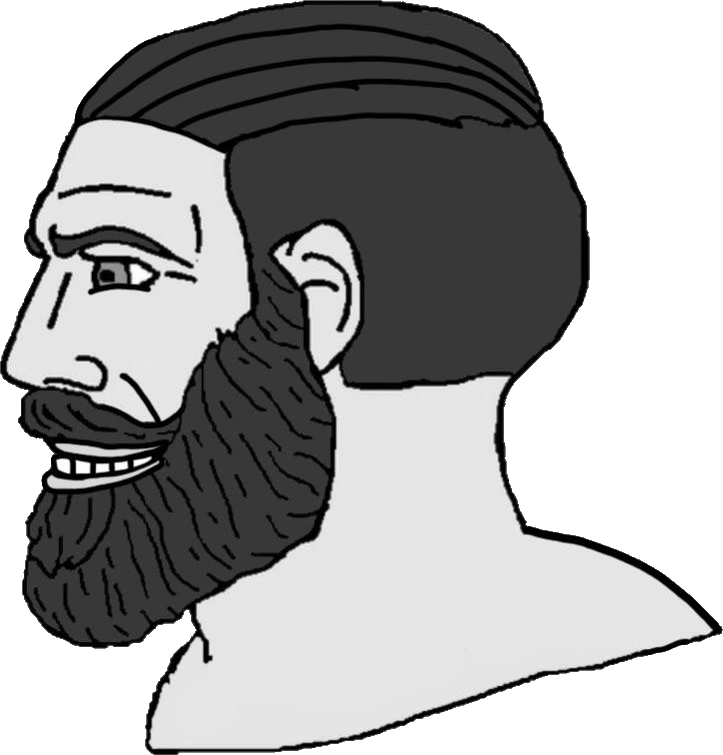
Label: 4_Yes_Chad